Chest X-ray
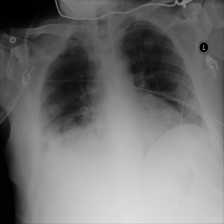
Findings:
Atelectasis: negative
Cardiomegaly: negative
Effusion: negative
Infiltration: negative
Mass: negative
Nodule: negative
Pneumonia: negative
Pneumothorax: negative
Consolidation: negative
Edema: negative
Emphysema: negative
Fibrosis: negative
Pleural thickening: negative
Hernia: negative